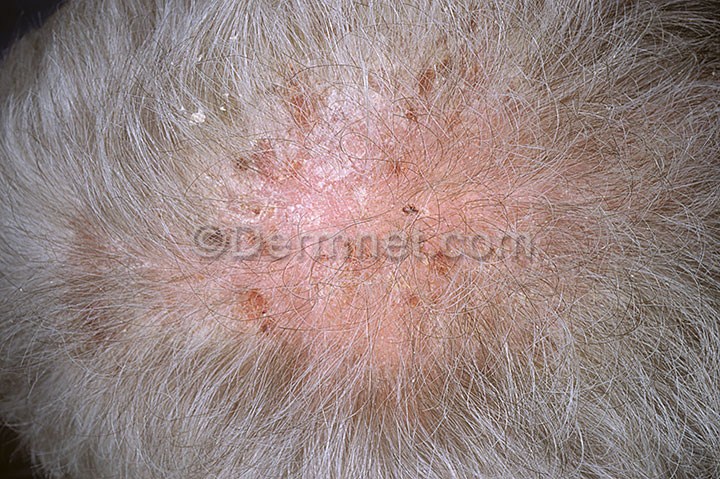
Disease: Psoriasis pictures Lichen Planus and related diseases